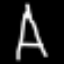
Label: The Eiffel Tower